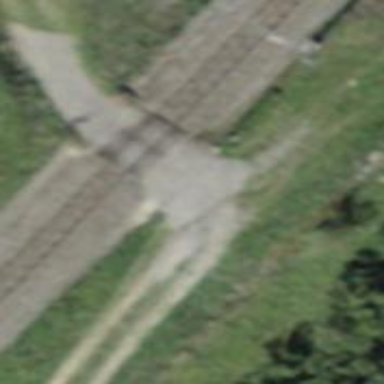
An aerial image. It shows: Level crossing along the railway.